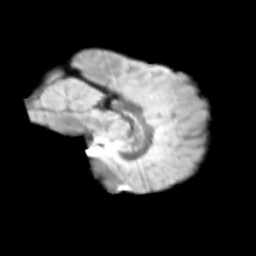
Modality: T2w
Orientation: sagittal
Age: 10
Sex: male
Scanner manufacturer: siemens
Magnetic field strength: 3 T
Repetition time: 3.8 s
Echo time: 0.07 s